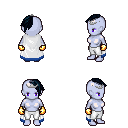
a pixel art fantasy rpg character, female body template, dark elf, purple skin, white trimmed cape, white pants, raven long mohawk hairstyle, silver tiara, gold gloves, four views (front, back, left, right), 2x2 character sprite sheet, small pixel art, hard edges, no anti-aliasing